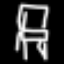
Label: chair